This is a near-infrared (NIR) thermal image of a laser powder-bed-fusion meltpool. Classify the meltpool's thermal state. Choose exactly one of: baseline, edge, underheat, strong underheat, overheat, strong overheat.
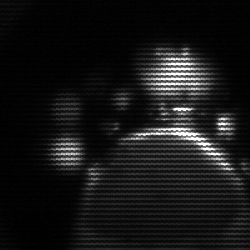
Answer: baseline